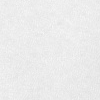
Atmospheric dust classification: dusty